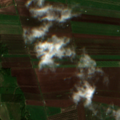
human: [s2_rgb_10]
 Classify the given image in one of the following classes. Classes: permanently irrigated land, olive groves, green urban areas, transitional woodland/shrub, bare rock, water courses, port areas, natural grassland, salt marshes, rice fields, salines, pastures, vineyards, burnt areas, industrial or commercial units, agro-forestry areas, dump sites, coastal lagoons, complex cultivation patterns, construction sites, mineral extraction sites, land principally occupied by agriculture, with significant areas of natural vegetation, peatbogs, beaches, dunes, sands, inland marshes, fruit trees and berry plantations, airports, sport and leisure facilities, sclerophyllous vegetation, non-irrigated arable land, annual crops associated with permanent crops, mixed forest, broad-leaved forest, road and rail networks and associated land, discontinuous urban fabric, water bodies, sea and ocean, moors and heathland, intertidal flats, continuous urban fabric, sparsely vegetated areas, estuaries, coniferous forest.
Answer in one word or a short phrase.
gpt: non-irrigated arable land